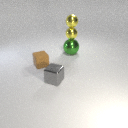
small brown rubber cube behind small gray metal cube